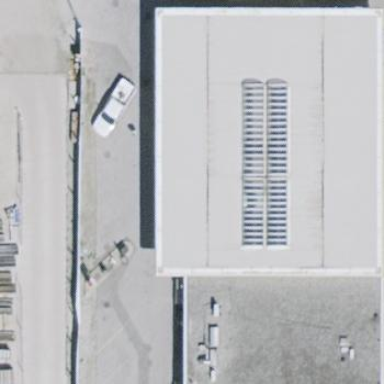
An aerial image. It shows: Industrial building serving as fuel station.